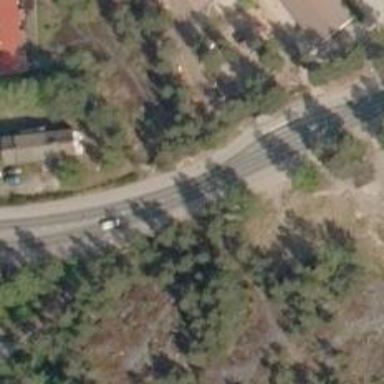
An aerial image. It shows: Asphalt cycleway with crossing.